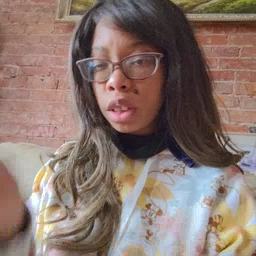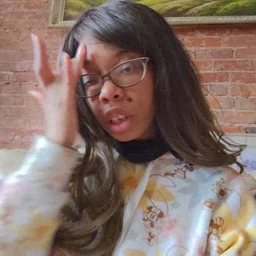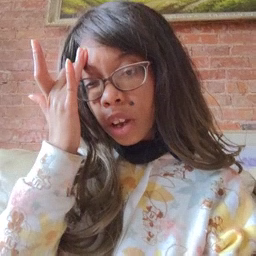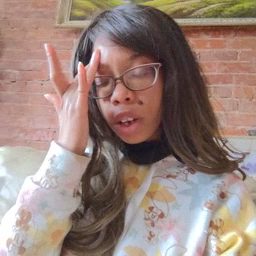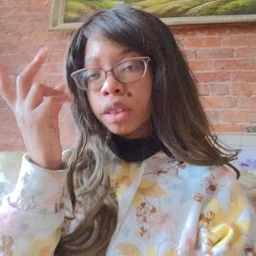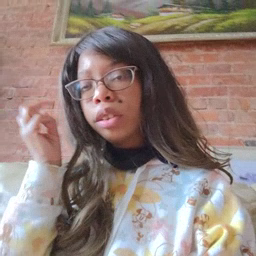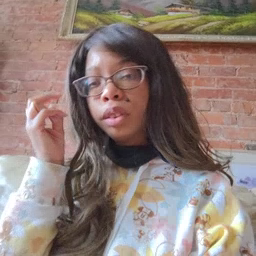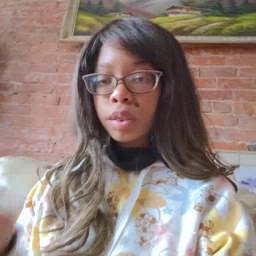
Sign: sick